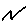
Label: zigzag